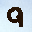
Label: 9